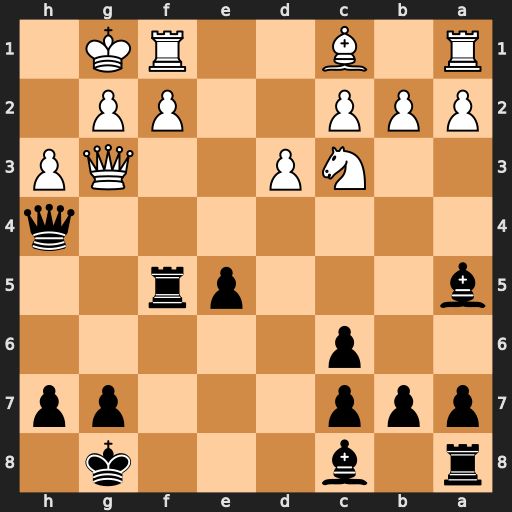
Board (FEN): r1b3k1/ppp3pp/2p5/b3pr2/7q/2NP2QP/PPP2PP1/R1B2RK1
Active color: b
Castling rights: -
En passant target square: -
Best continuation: Qxg3 fxg3 Bb6+